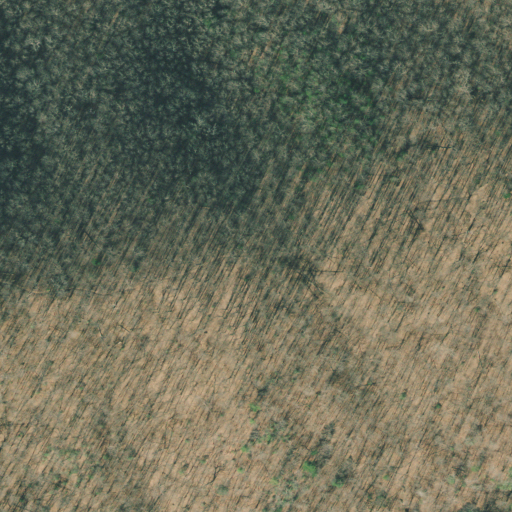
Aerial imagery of gap in Georgia named Horsebone Gap containing only deciduous forest